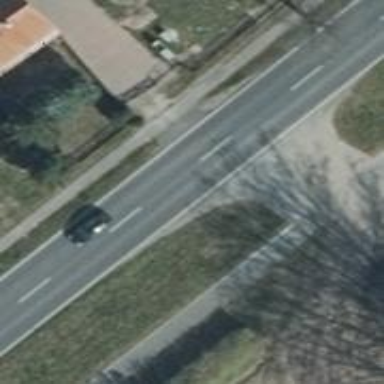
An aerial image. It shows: Primary highway.